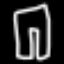
Label: pants